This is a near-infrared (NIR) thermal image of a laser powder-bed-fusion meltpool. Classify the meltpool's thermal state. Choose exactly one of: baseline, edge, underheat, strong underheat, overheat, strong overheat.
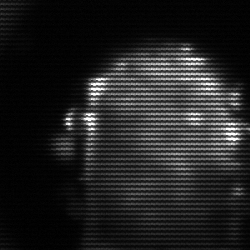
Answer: baseline